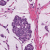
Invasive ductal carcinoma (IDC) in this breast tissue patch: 1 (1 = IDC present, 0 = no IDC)